Question: I am trying to load a google map via their API v3 into a hidden container.
The width and height of the container are explicitly set in the css.
However the map wont display to the full width/height:

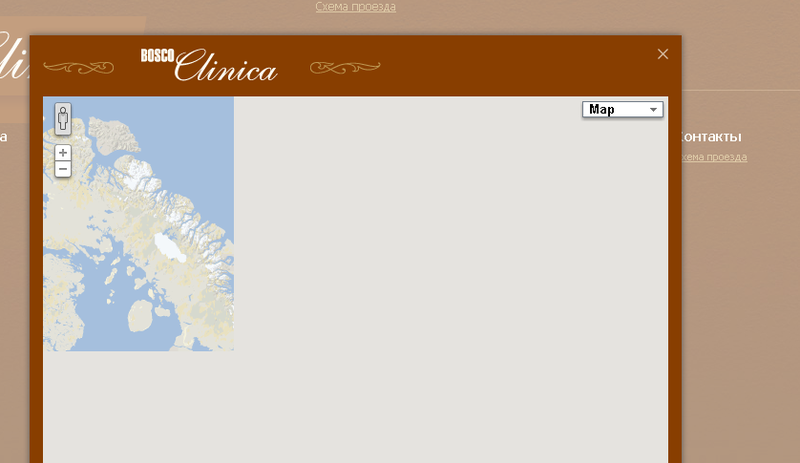
Answer: It's a FAQ. call
'''
google.maps.event.trigger(map, 'resize');
'''
before showing the map.